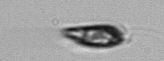
Label: Prorocentrum_triestinum